Question:
This code snippet gives me this error:
> Type 'JustifyContent | undefined' is not assignable to type '"space-around" | "space-between" | "space-evenly" | "center" | "flex-end" | "flex-start" | undefined'.
Type 'string & {}' is not assignable to type '"space-around" | "space-between" | "space-evenly" | "center" | "flex-end" | "flex-start" | undefined'.
I would like help to solve this.
Constructive criticism in writing the code is welcome.
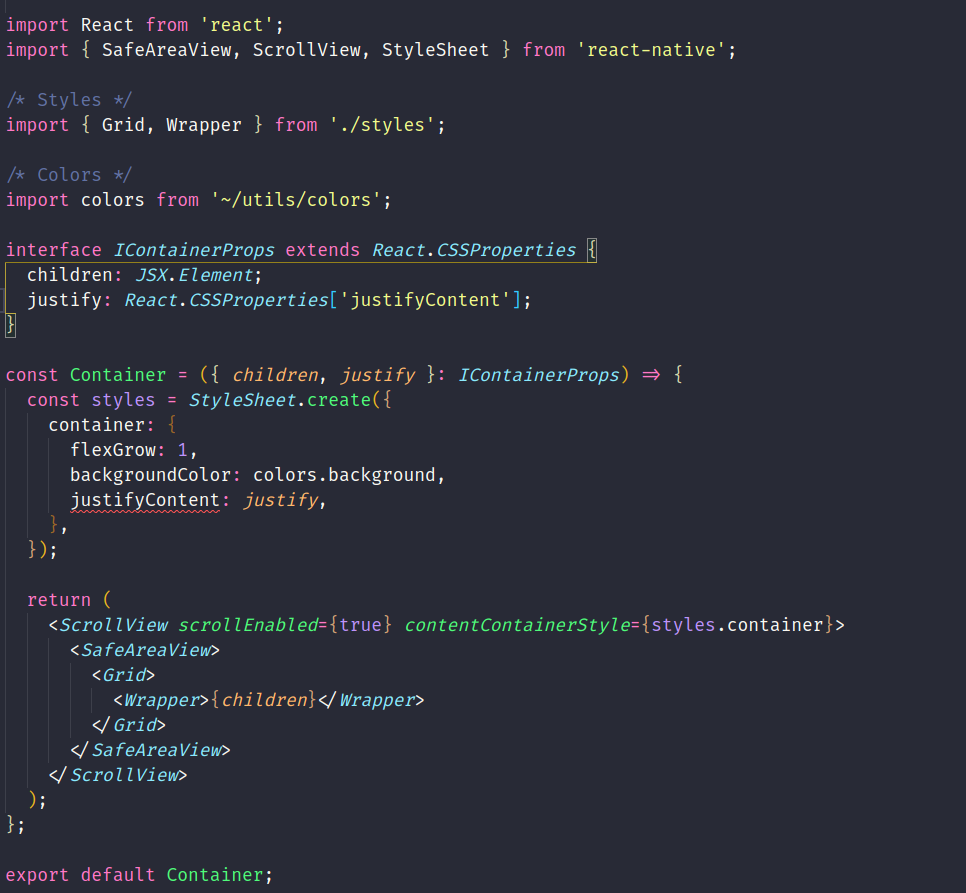
Answer: You are trying to use a type for CSS (on the web) in react native stylesheet. Thats not going to work. React native stylesheets are heavily inspired by Web based CSS, but they are a different thing.
Looking at the types, you want 'FlexStyle['justifyContent']' from the 'react-native' module.
A very simple example:
'''
import { StyleSheet, FlexStyle } from 'react-native'
const justify: FlexStyle['justifyContent'] = 'center'
const styles = StyleSheet.create({
foo: {
justifyContent: justify // works fine
}
})
'''
I'd give you a more complete example, but I'm not going to retype all the code from your image. None the less, this should give you the right type to use.
<URL>